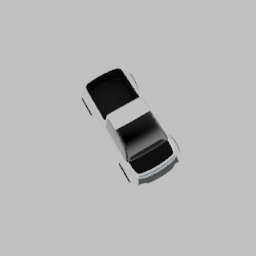
Label: mechanical